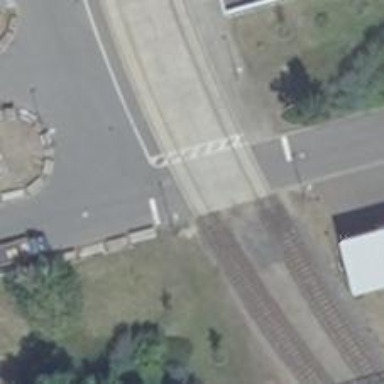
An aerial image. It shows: Railway level crossing.